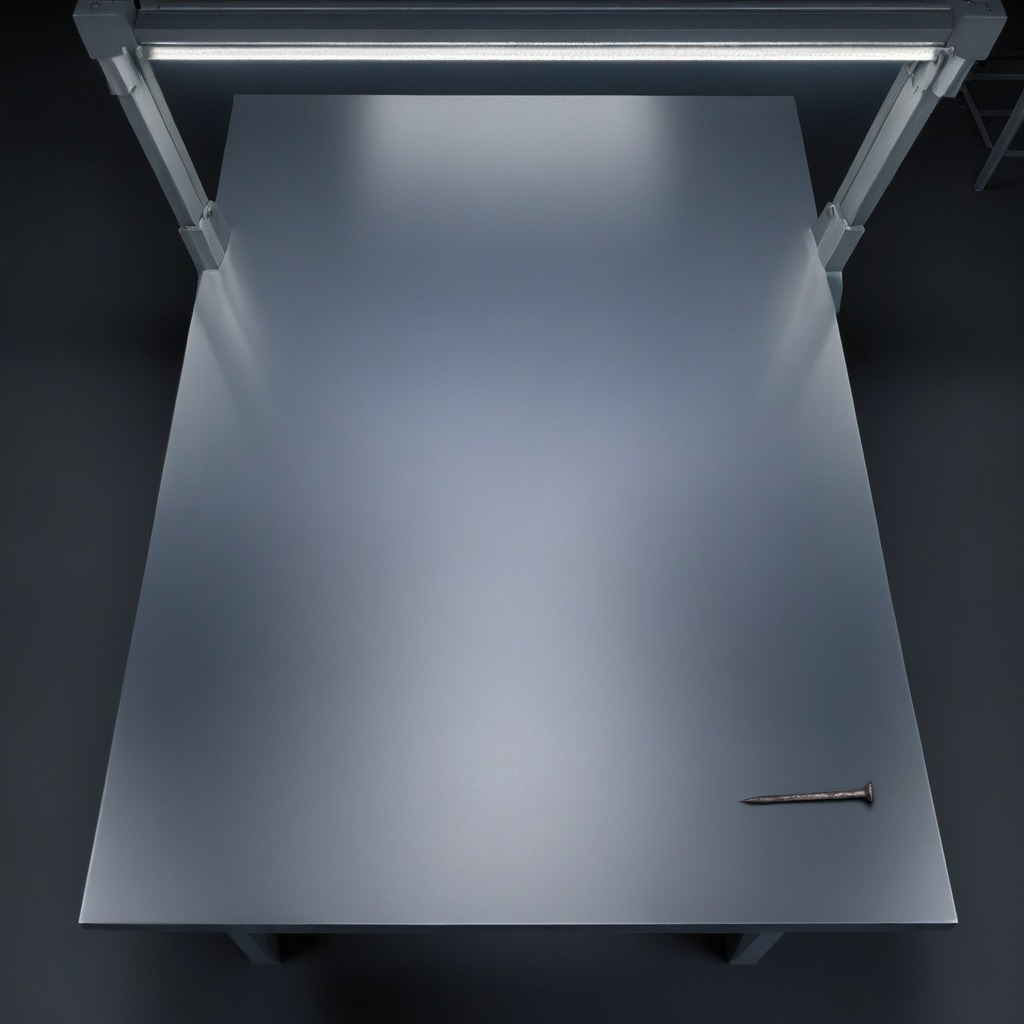
An iron nail is lying on a clean empty table in a basement in the evening soft directional lighting on the tabletop realistic grain studio-quality clarity centered framing